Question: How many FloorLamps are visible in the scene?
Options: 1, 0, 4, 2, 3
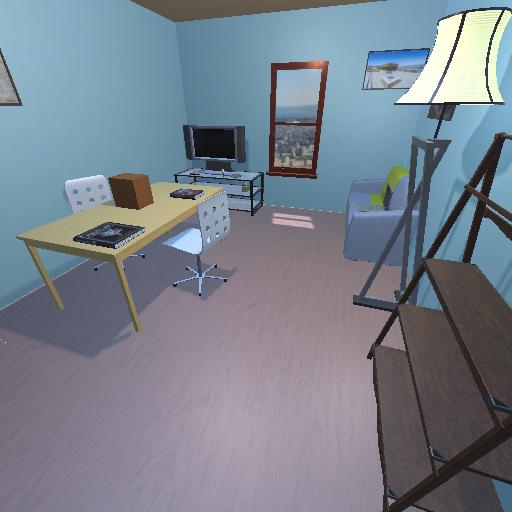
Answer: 1